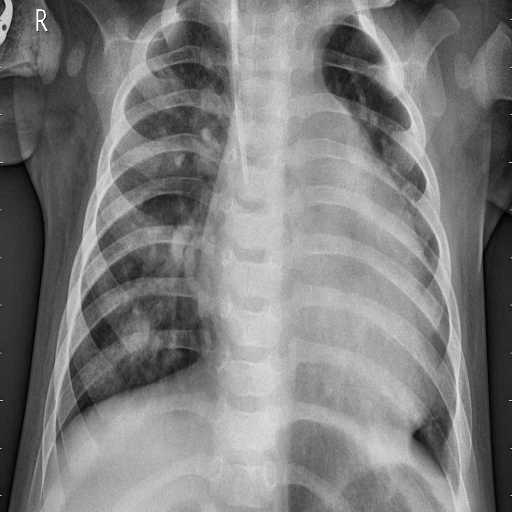
Finding: PNEUMONIA